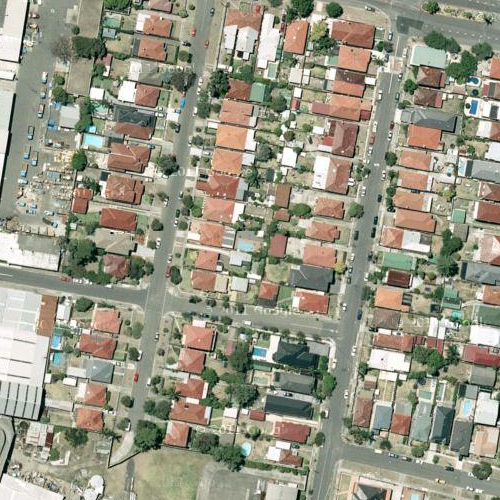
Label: sydney